Question: Below is a screenshot of a GUI I created with Java Swing and MigLayout as the main layout manager. "Game Board" has kept its smallest possible size, but this is not desired behavior. I'd want this 'JPanel' to stretch all the way to the right and bottom.
Why isn't the layout behaving as I expect it? Can I change this behavior?

Here's the relevant code from the main window:
'''
_frame.setLayout(new MigLayout());
_frame.getContentPane().add(_board);
_frame.getContentPane().add(_cardPick, "wrap, span 2 1");
_frame.getContentPane().add(_regList);
_frame.getContentPane().add(_chkPowerdown, "gapleft 15, align left bottom");
_frame.getContentPane().add(_btnSubmit, "gapleft 15, wrap, align left bottom");
_frame.pack();
'''
The first three components all have a 'TitledBorder'. They're custom-made 'JPanel's with a 'MigLayout'.
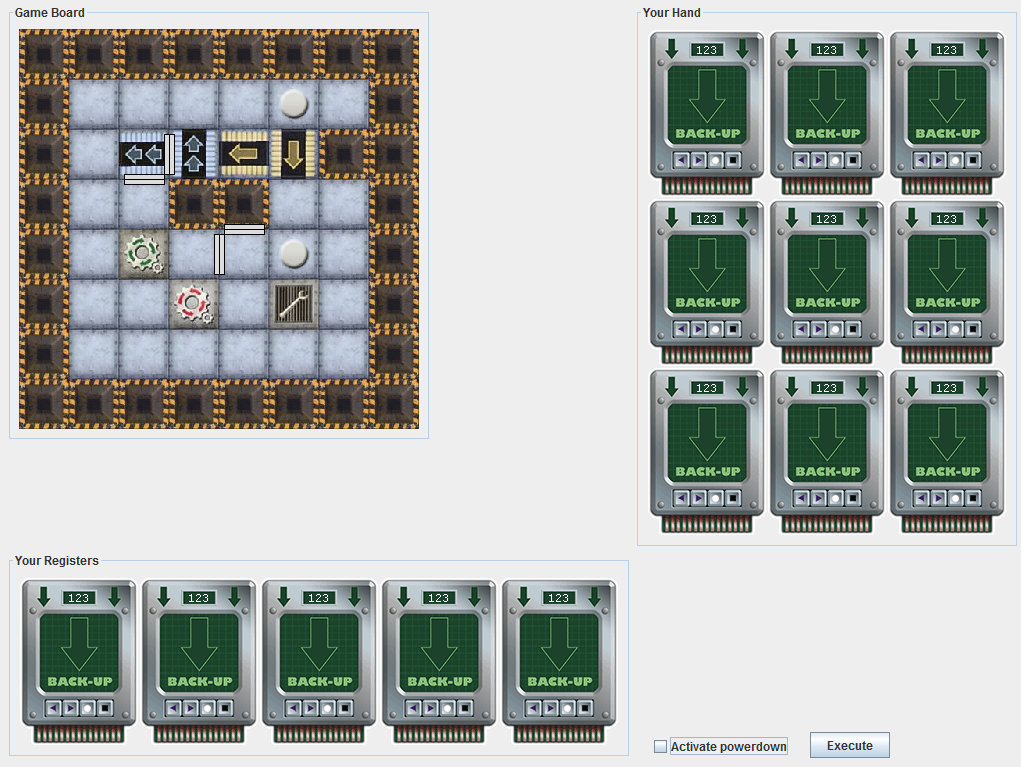
Answer: This <URL> from Marko Topolnik fixed my problem:
> But there's no layout hint on the board component. The default is not to stretch. Have you read about 'grow' and 'fill' constraints?